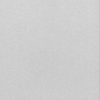
Label: dusty